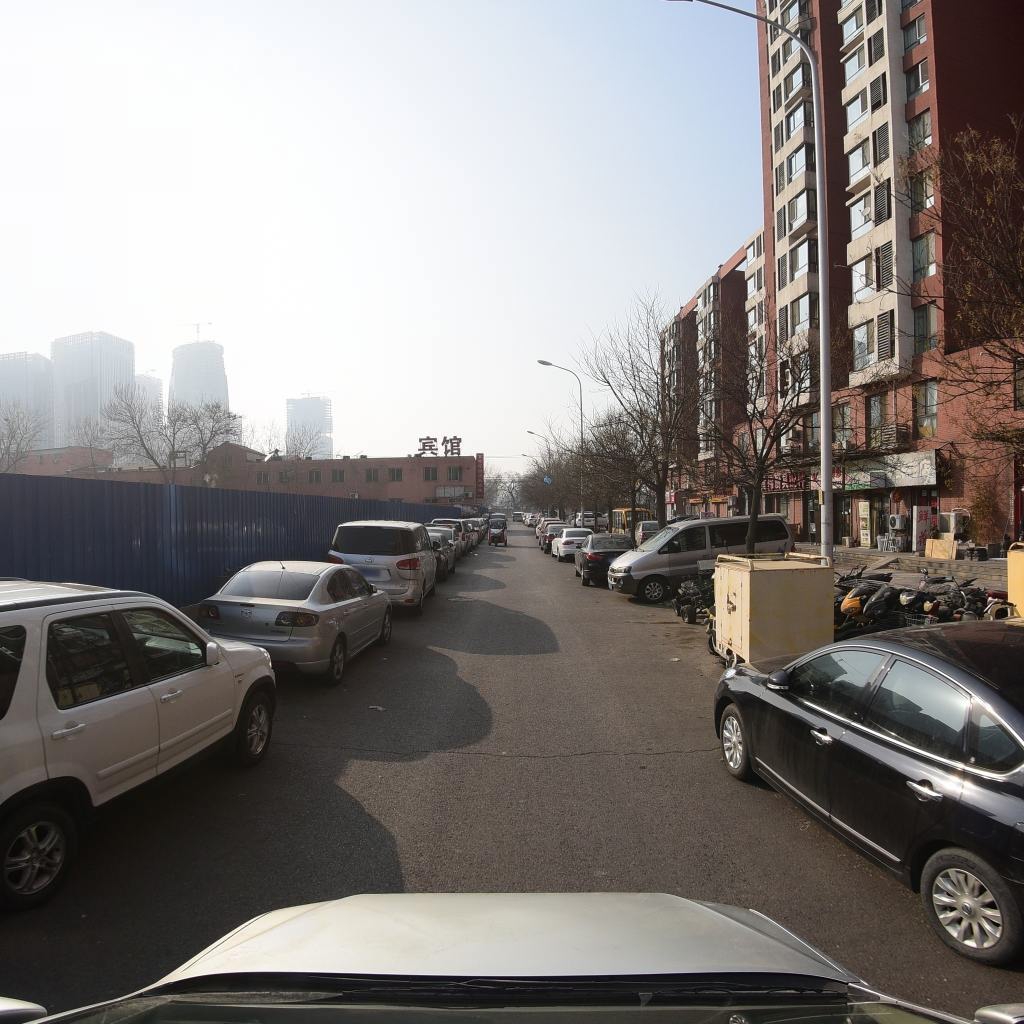
Region: Fengtai
Road damage annotations: transverse crack